Interaction volume radius: 10 \u00c5
Interaction volume height: 10 \u00c5
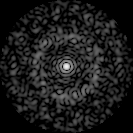
Disorder parameter: 0.8729